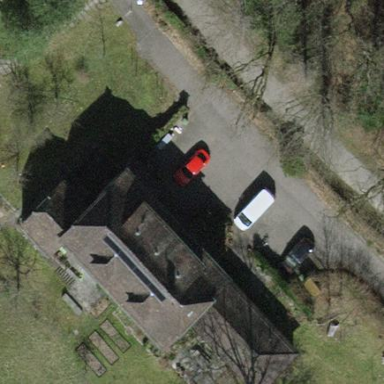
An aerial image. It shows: Building with tile roof.